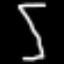
Label: hourglass